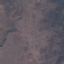
Land use / land cover: HerbaceousVegetation